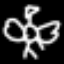
Label: angel